Interaction volume radius: 5 \u00c5
Interaction volume height: 25 \u00c5
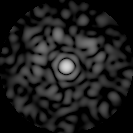
Disorder parameter: 0.7701